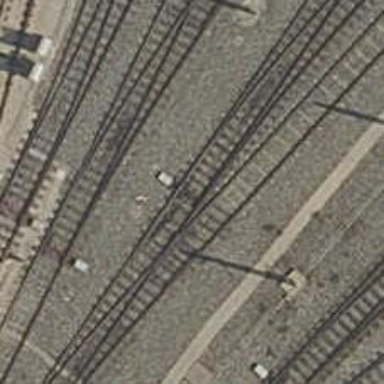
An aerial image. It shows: Railway switch.